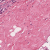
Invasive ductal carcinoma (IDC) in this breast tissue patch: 1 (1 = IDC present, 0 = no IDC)